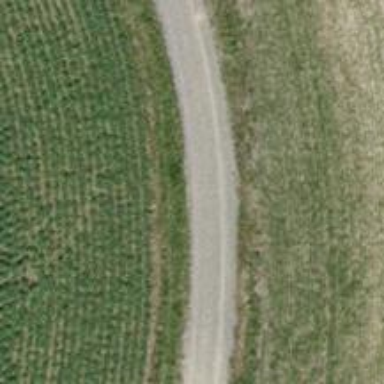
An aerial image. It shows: Compacted track road with grade3 tracktype.